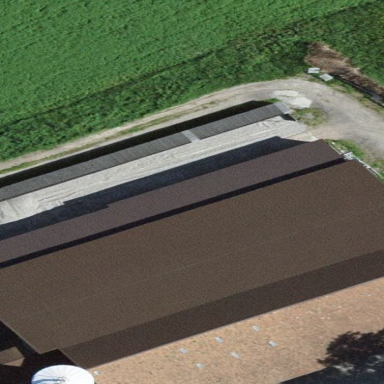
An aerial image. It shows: Warehouse.